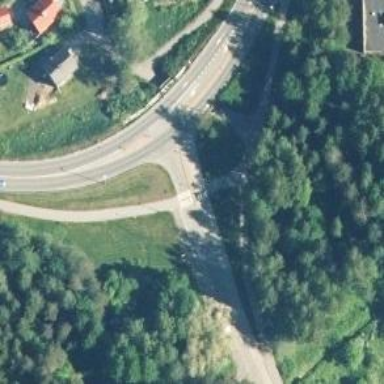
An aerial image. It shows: Road with "give way" sign.